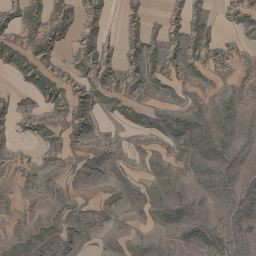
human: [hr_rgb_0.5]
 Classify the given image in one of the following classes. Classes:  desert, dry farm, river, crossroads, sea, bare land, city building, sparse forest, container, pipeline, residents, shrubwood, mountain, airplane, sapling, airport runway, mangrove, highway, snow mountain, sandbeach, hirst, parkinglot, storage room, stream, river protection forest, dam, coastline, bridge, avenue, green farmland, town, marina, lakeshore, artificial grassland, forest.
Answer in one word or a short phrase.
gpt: mountain